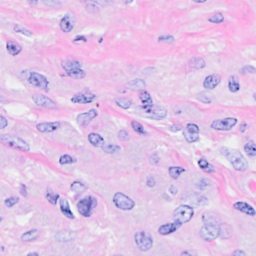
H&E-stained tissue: Breast